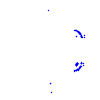
Particle: pion